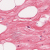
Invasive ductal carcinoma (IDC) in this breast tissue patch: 0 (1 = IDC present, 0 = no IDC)